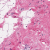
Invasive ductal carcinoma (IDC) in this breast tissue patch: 0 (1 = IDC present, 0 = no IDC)